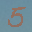
Label: 5